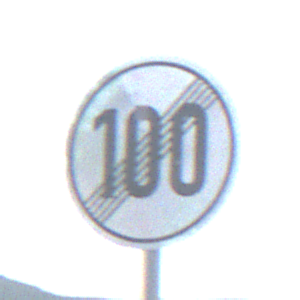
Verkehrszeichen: EndeGeschwindigkeit100
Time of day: SunriseSunset
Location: Outdoor (Nature)
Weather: Clear
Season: NotSpecified
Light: Natural